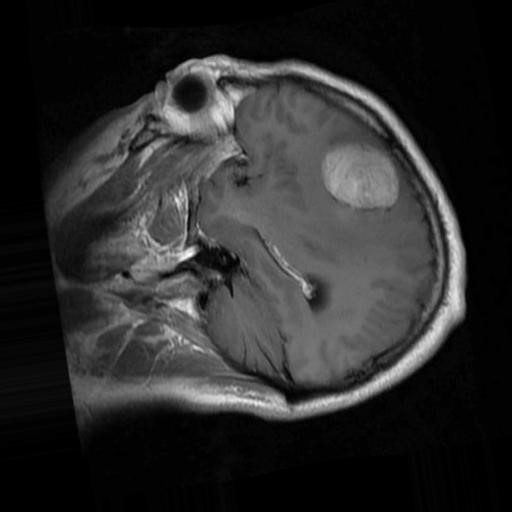
Label: brain_menin